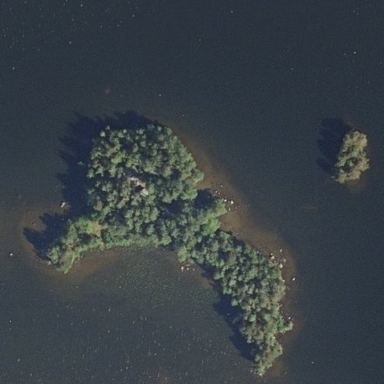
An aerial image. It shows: Islet covered with woodland.